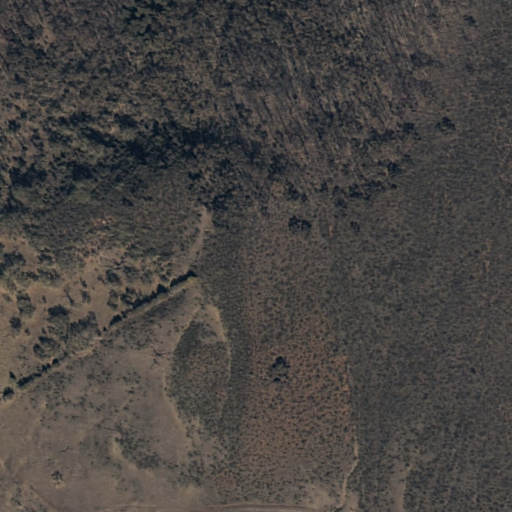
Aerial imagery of mountain in Hawaii named Pu‘ula‘alā‘au containing only unknown